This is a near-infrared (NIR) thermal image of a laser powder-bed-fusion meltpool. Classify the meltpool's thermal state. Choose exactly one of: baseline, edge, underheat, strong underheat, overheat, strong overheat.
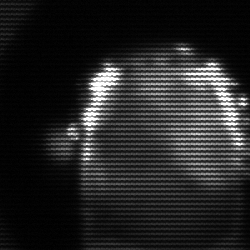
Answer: baseline